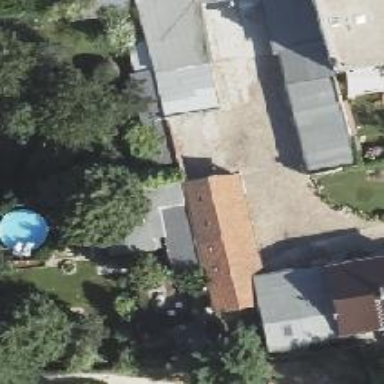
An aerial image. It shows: Group of garages.